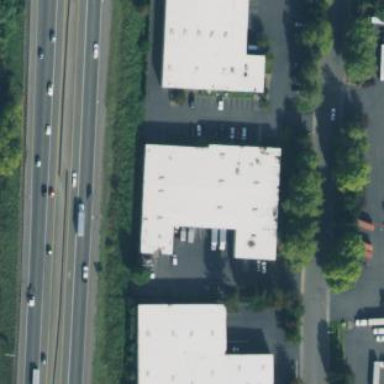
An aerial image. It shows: Industrial building.